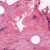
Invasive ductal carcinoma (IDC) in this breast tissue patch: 0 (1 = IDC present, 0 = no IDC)